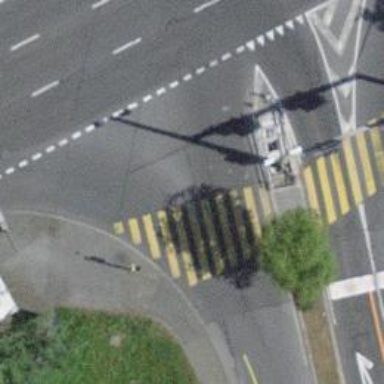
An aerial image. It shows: Kerb serving as barrier.